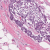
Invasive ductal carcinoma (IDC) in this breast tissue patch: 1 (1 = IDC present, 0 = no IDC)